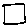
Label: square